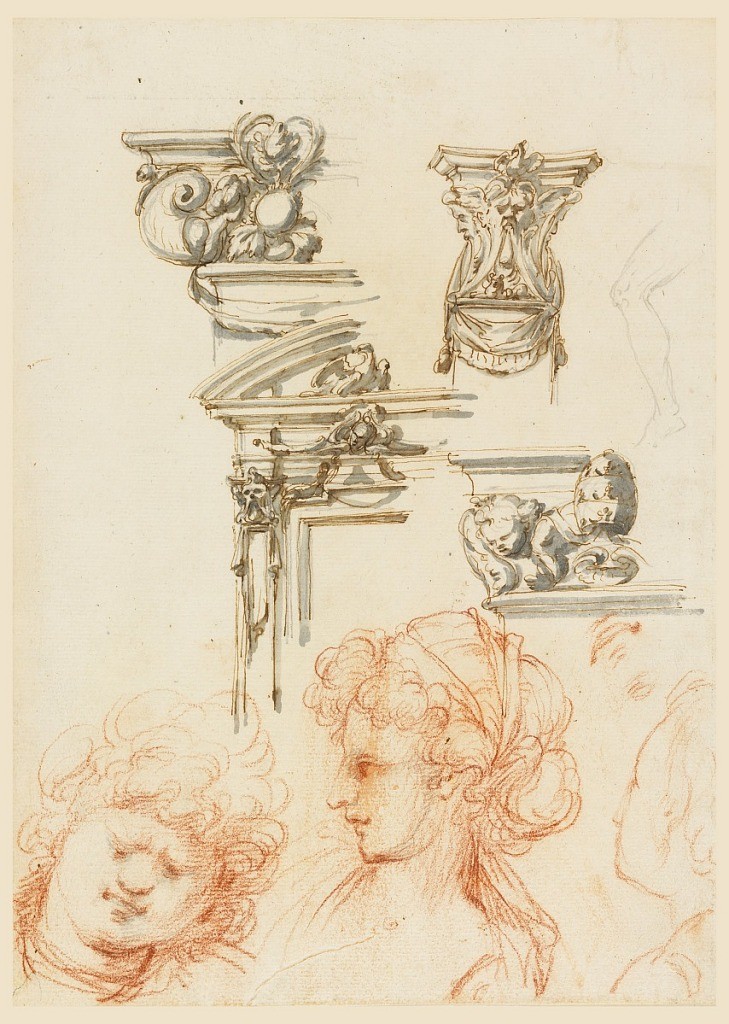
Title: Architectural Details and Three heads
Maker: Filippo Marchionni, Italian, 1732–1805
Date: ca. 1750
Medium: Black, red chalk, pen and ink, brush and gray watercolor on laid paper
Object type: Drawing
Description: Top left: elevation of upper left corner of a building; part of a window pane, above which two friezes and cornices rise. A drapery festoon decorates the lower part with grotesque motif. Top right: a capital for a pilaster with masks forming the capital; a part of left leg of a seated man. Center right: left side of a frieze with a tiara over a shell flanked by cherubim. Bottom: three heads of women; left one is lowered, the central one is turned in toward left; right is shown in bust profile.